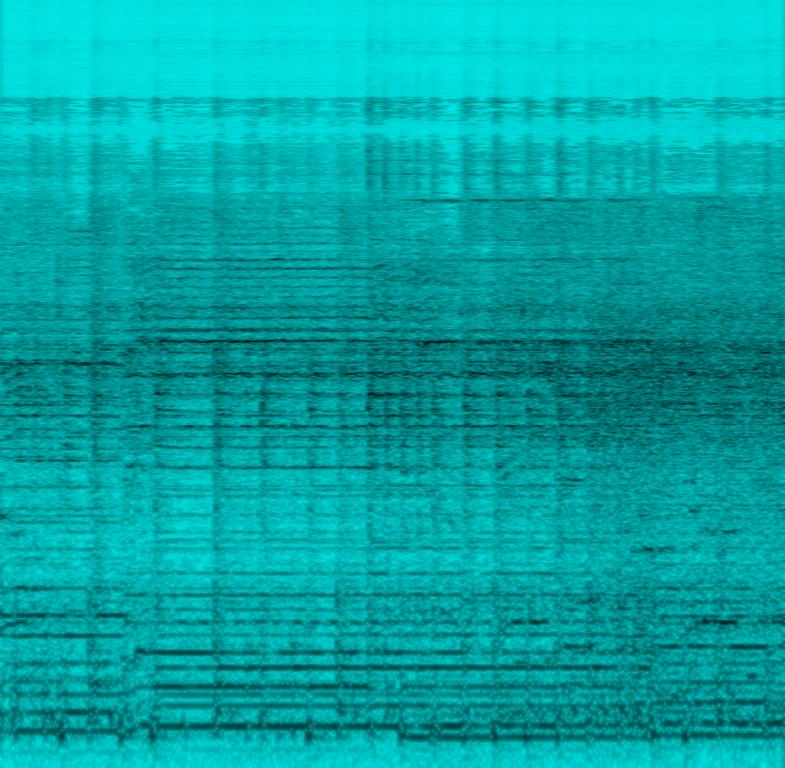
The low quality recording features distorted electric guitar chords playing over rock songs played on playback. It sounds messy and harsh, as the frequencies of the room and the actual sound of the guitar and song are clashing with each other.